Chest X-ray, AP view. Patient: 66 years old, sex M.
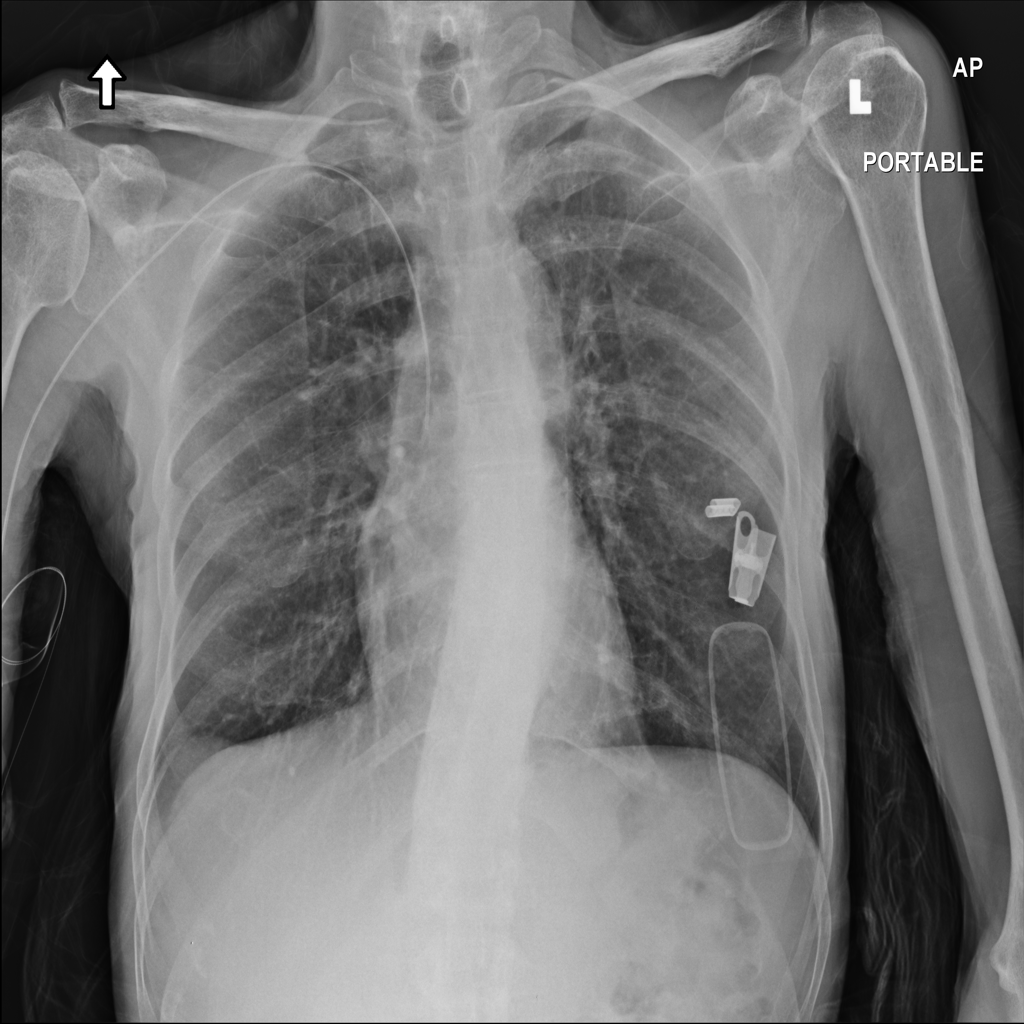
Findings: No Finding